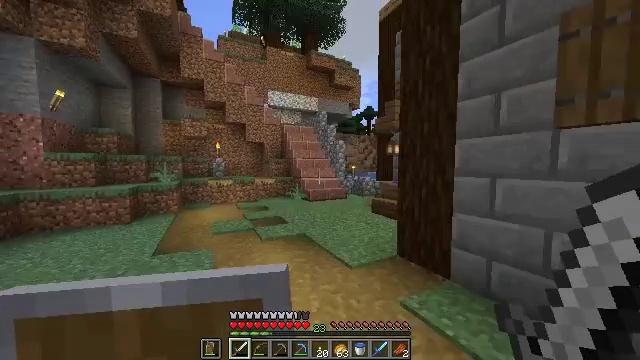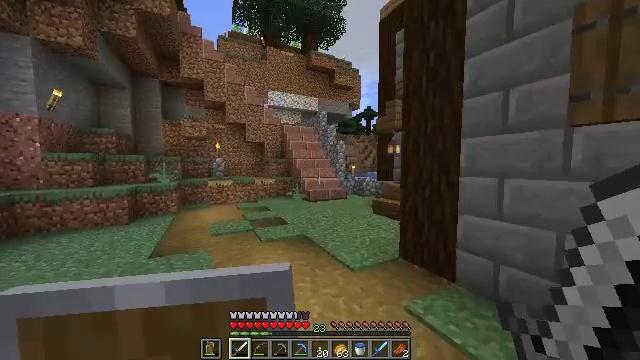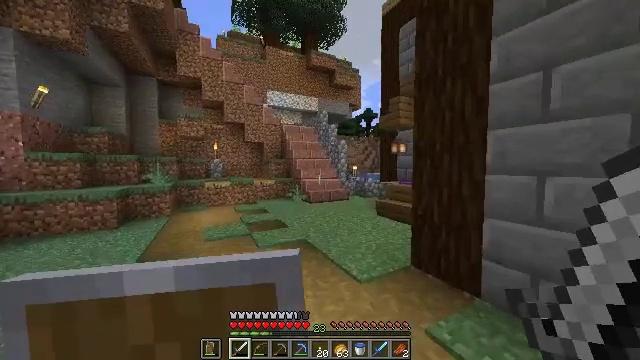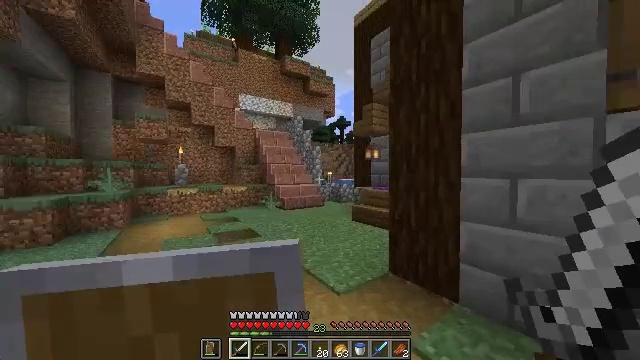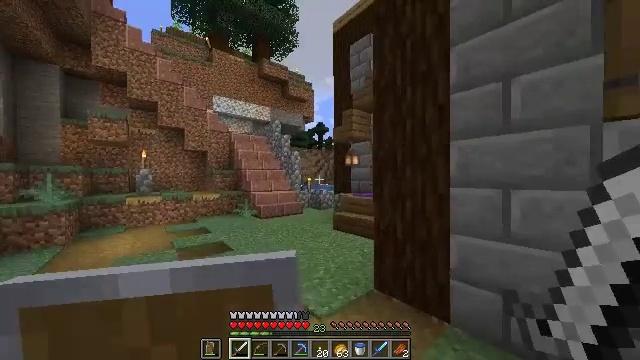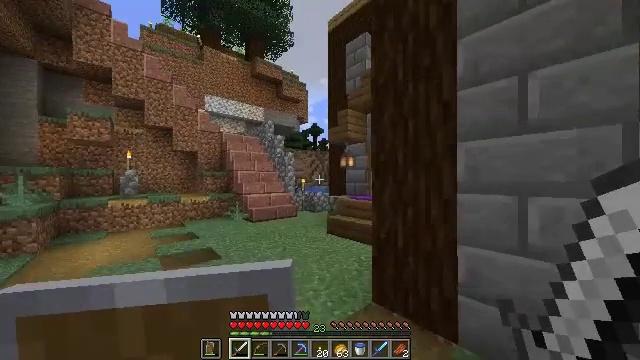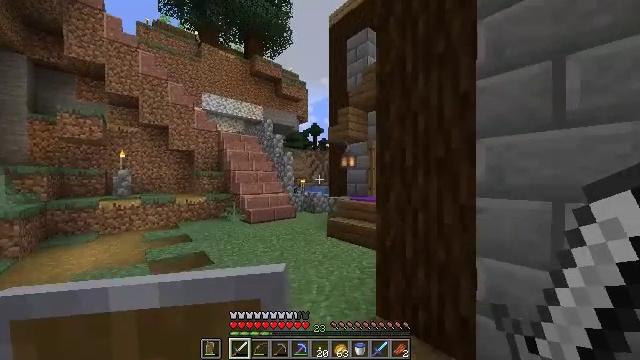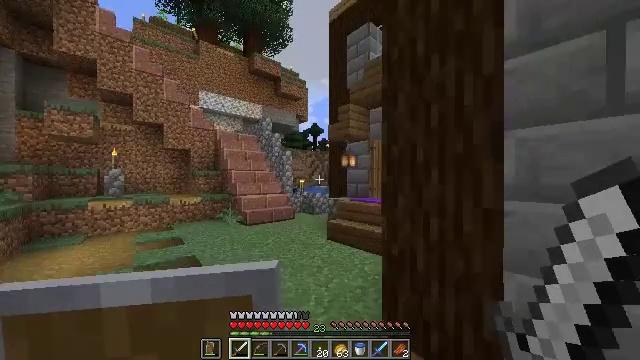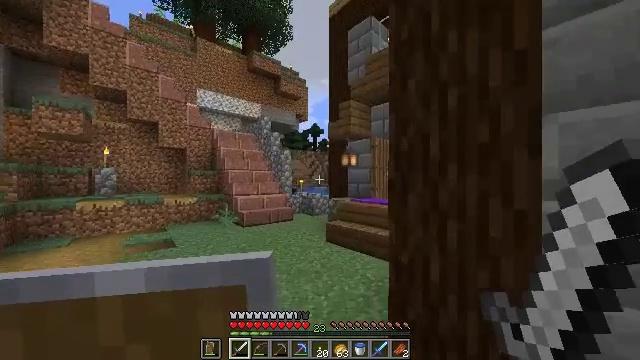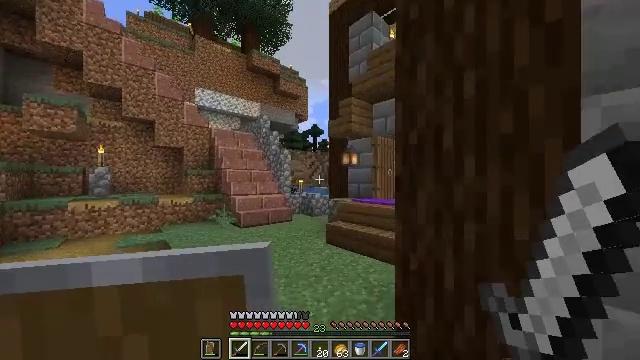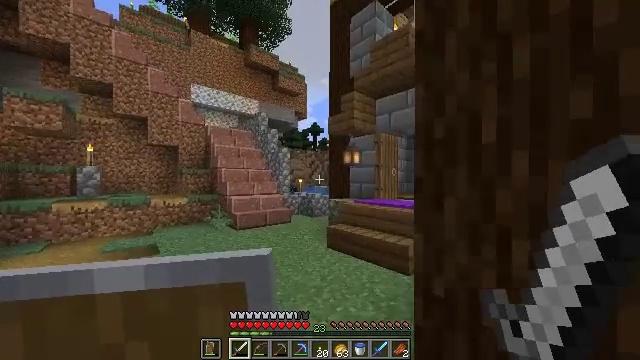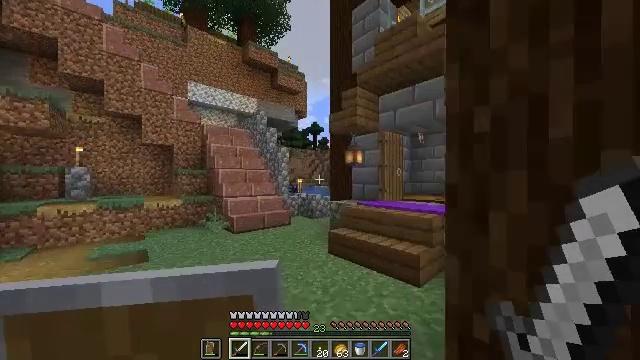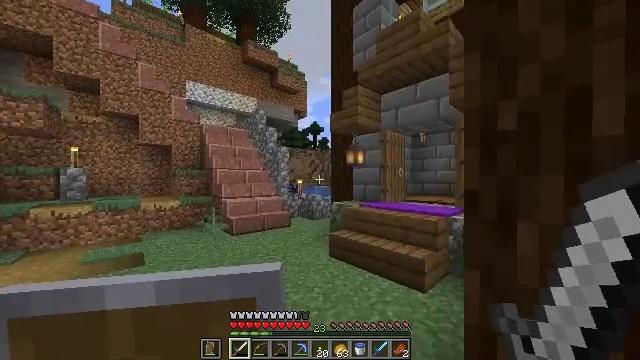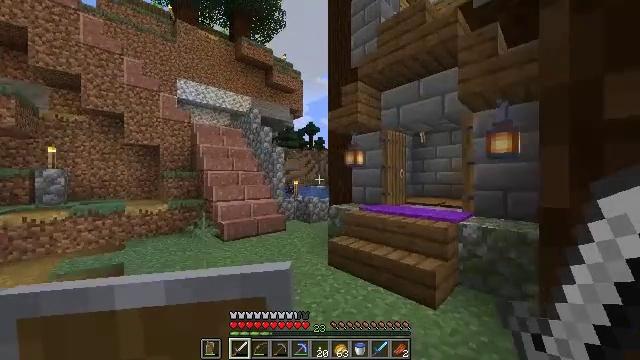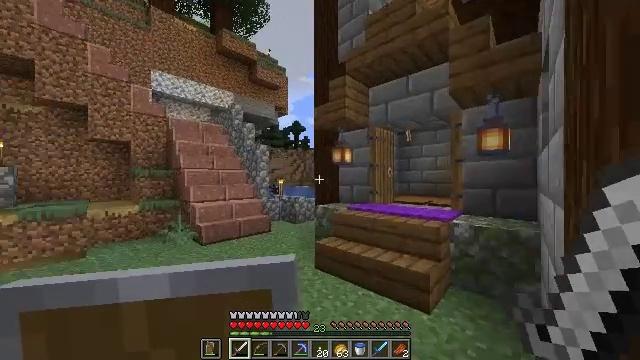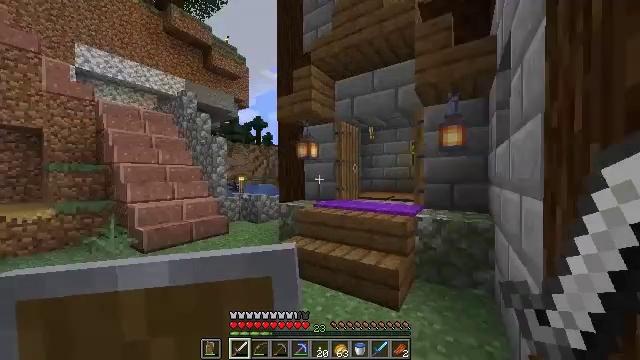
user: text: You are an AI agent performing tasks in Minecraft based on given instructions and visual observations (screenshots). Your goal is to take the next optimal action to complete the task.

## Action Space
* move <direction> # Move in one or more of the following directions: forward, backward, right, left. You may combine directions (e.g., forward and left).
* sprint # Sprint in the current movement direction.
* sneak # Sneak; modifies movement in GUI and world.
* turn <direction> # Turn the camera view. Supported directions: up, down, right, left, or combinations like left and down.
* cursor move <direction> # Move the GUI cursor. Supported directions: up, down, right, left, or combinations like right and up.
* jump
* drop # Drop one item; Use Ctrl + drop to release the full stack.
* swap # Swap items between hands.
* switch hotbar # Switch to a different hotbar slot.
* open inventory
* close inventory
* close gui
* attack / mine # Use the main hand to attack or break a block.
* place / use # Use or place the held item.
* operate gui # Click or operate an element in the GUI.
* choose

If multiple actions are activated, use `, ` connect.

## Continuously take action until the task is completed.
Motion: motion action
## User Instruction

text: Mine beetroots from the garden.
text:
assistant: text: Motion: move forward
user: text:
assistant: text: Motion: move forward
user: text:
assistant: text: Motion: move forward, turn right and up
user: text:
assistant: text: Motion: move forward, turn right and up
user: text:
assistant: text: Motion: move forward, turn right
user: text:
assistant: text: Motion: move forward
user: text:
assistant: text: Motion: move forward
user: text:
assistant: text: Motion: move forward
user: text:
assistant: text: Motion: move forward
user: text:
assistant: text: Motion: move forward
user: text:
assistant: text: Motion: move forward
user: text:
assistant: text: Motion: move forward
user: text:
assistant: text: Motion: move forward, turn right
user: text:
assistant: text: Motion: move forward, turn right
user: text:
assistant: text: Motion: move forward, turn right
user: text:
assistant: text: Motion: move forward, turn right
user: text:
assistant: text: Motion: move forward, turn right
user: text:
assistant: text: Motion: move forward, turn right
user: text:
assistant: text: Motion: move forward
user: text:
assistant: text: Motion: move forward, turn right
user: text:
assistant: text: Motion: move forward, turn right
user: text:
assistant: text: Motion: move forward, turn right
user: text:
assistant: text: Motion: move forward, turn right
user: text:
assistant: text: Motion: move forward, turn right
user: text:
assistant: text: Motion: move forward, turn down
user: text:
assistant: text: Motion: move forward, turn down
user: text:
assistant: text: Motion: move forward
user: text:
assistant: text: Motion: move forward, turn right and down
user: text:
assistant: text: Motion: move forward
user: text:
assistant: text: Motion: move forward, turn right